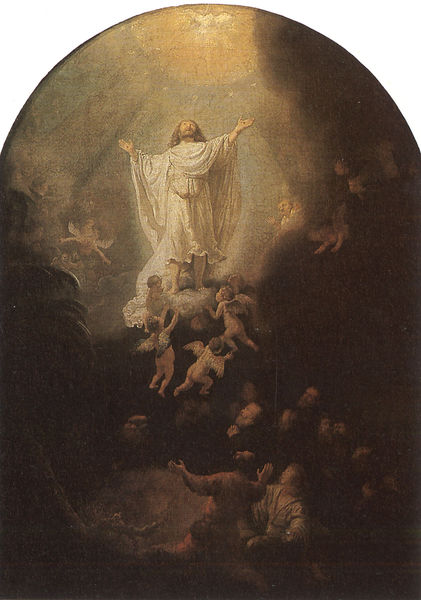
Titel: Die Himmelfahrt Cristi
Künstler: Harmensz van Rijn Rembrandt
Institution: München, Alte Pinakothek
Schlagwörter: berg, dunkel, flügel, gott, hand, himmel, mann, nackt, weiß, wolken, gelb, menschen, haar, hell, licht, männer, schwarz, wolke, malerei, alte, arme, leinen, taube, tod, hände, erde, sonne, boden, dunkelheit, gewand, kind, kinder, rund, engel, putto, bogen, palme, religion, strahlen, babys, leinwand, staunen, altar, christus, jesus, hölle, erscheinung, jünger, putten, maria, jubel, magdalena, jesu, putti, rundung, auferstehung, altarbild, himmelfahrt, apostel, heiliger geist, gottvater, christi himmelfahrt, tabor, verklärung, messias, ascension, wundern, aposte, apoestel